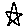
Label: star